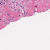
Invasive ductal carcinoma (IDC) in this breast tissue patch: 0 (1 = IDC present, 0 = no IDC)